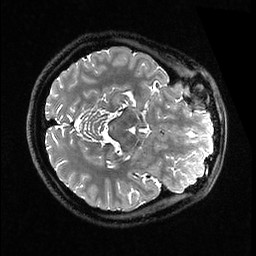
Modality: T2w
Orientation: axial
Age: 27
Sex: female
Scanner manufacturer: ge
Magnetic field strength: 3 T
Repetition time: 3.202 s
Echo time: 0.06589 s